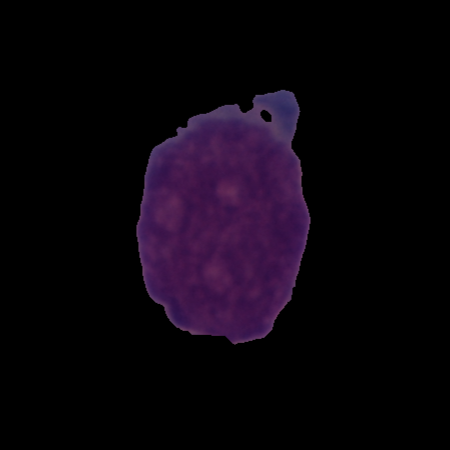
Label: cancer